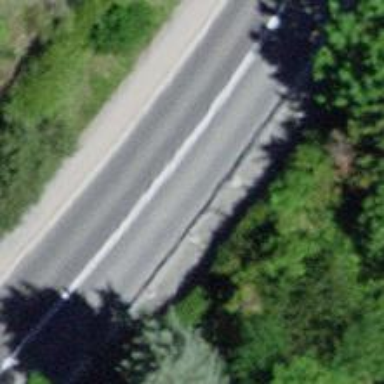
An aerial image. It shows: Secondary road with asphalt surface.